Question: The Contacts app on the iPhone seems to use a grouped UITableView with what looks like an image outside the table and rows of text adjacent to the image are shifted. Like this:

How do you go about creating a layout like this with the first three rows placed at a different X position than the other rows?
I tried modifying the cell's frame.origin.x and frame.size by overriding the
initWithStyle:reuseIdentifier method inside my custom UITableViewCell class but no luck.
'''
@implementation MyCustomCell
- (id)initWithStyle:(UITableViewCellStyle)style reuseIdentifier:(NSString *)reuseIdentifier
{
if (self = [super initWithStyle:style reuseIdentifier:reuseIdentifier])
{
CGSize offset = CGSizeMake(30, 30);
CGRect originalFrame = self.frame;
CGFloat newX = originalFrame.origin.x + offset.width;
CGFloat newWidth = originalFrame.size.width - offset.width;
CGRect newFrame = CGRectMake(newX, originalFrame.origin.y,
newWidth, originalFrame.size.height);
self.frame = newFrame;
}
return self;
}
@end
'''
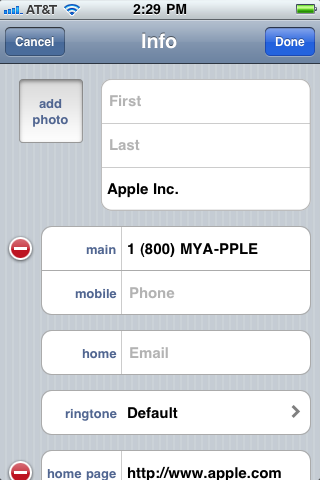
Answer: Not sure if this is the kosher way to do it but instead of changing the frame dimensions in the init method, override MyCustomCell's 'layoutSubviews' instead.
This worked for me:
'''
- (void)layoutSubviews
{
[super layoutSubviews];
CGRect origFrame = self.frame;
CGSize offset = CGSizeMake(30, 30);
CGFloat newX = originalFrame.origin.x + offset.width;
CGFloat newWidth = originalFrame.size.width - offset.width;
CGRect newFrame = CGRectMake(newX, originalFrame.origin.y,
newWidth, originalFrame.size.height);
self.frame = newFrame;
}
'''